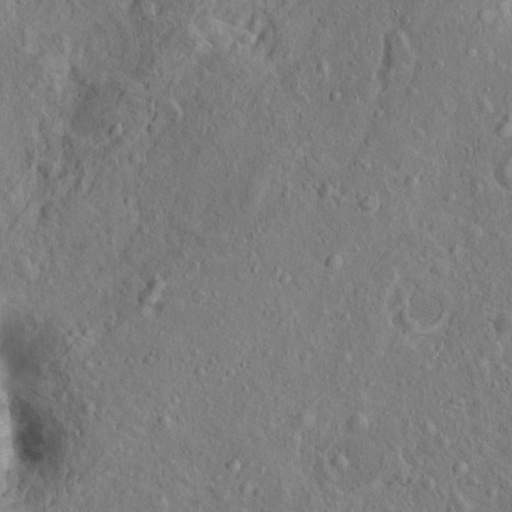
Objects detected: cone